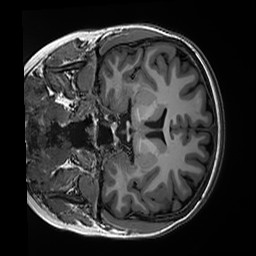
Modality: T1w
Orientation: coronal
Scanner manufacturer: siemens
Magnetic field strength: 3 T
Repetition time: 2.5 s
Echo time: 0.00299 s